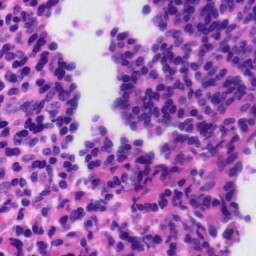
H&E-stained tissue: Tonsil